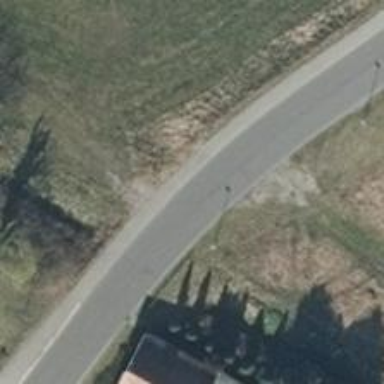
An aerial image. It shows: Residential road with asphalt surface. There is sidewalk on the left side.